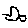
Label: car